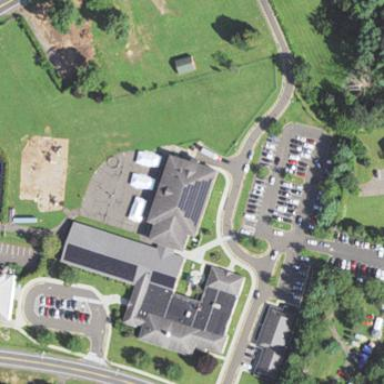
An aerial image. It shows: School.